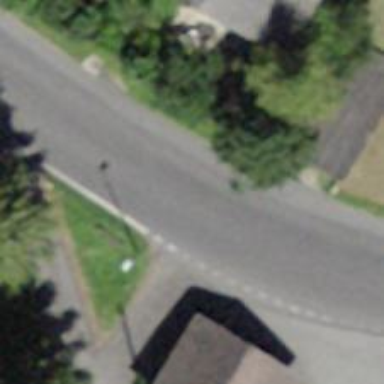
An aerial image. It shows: Post box is visible.